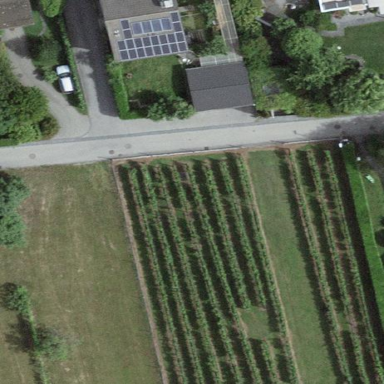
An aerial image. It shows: Vineyard growing grapes.